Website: apple
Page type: customer-info-address
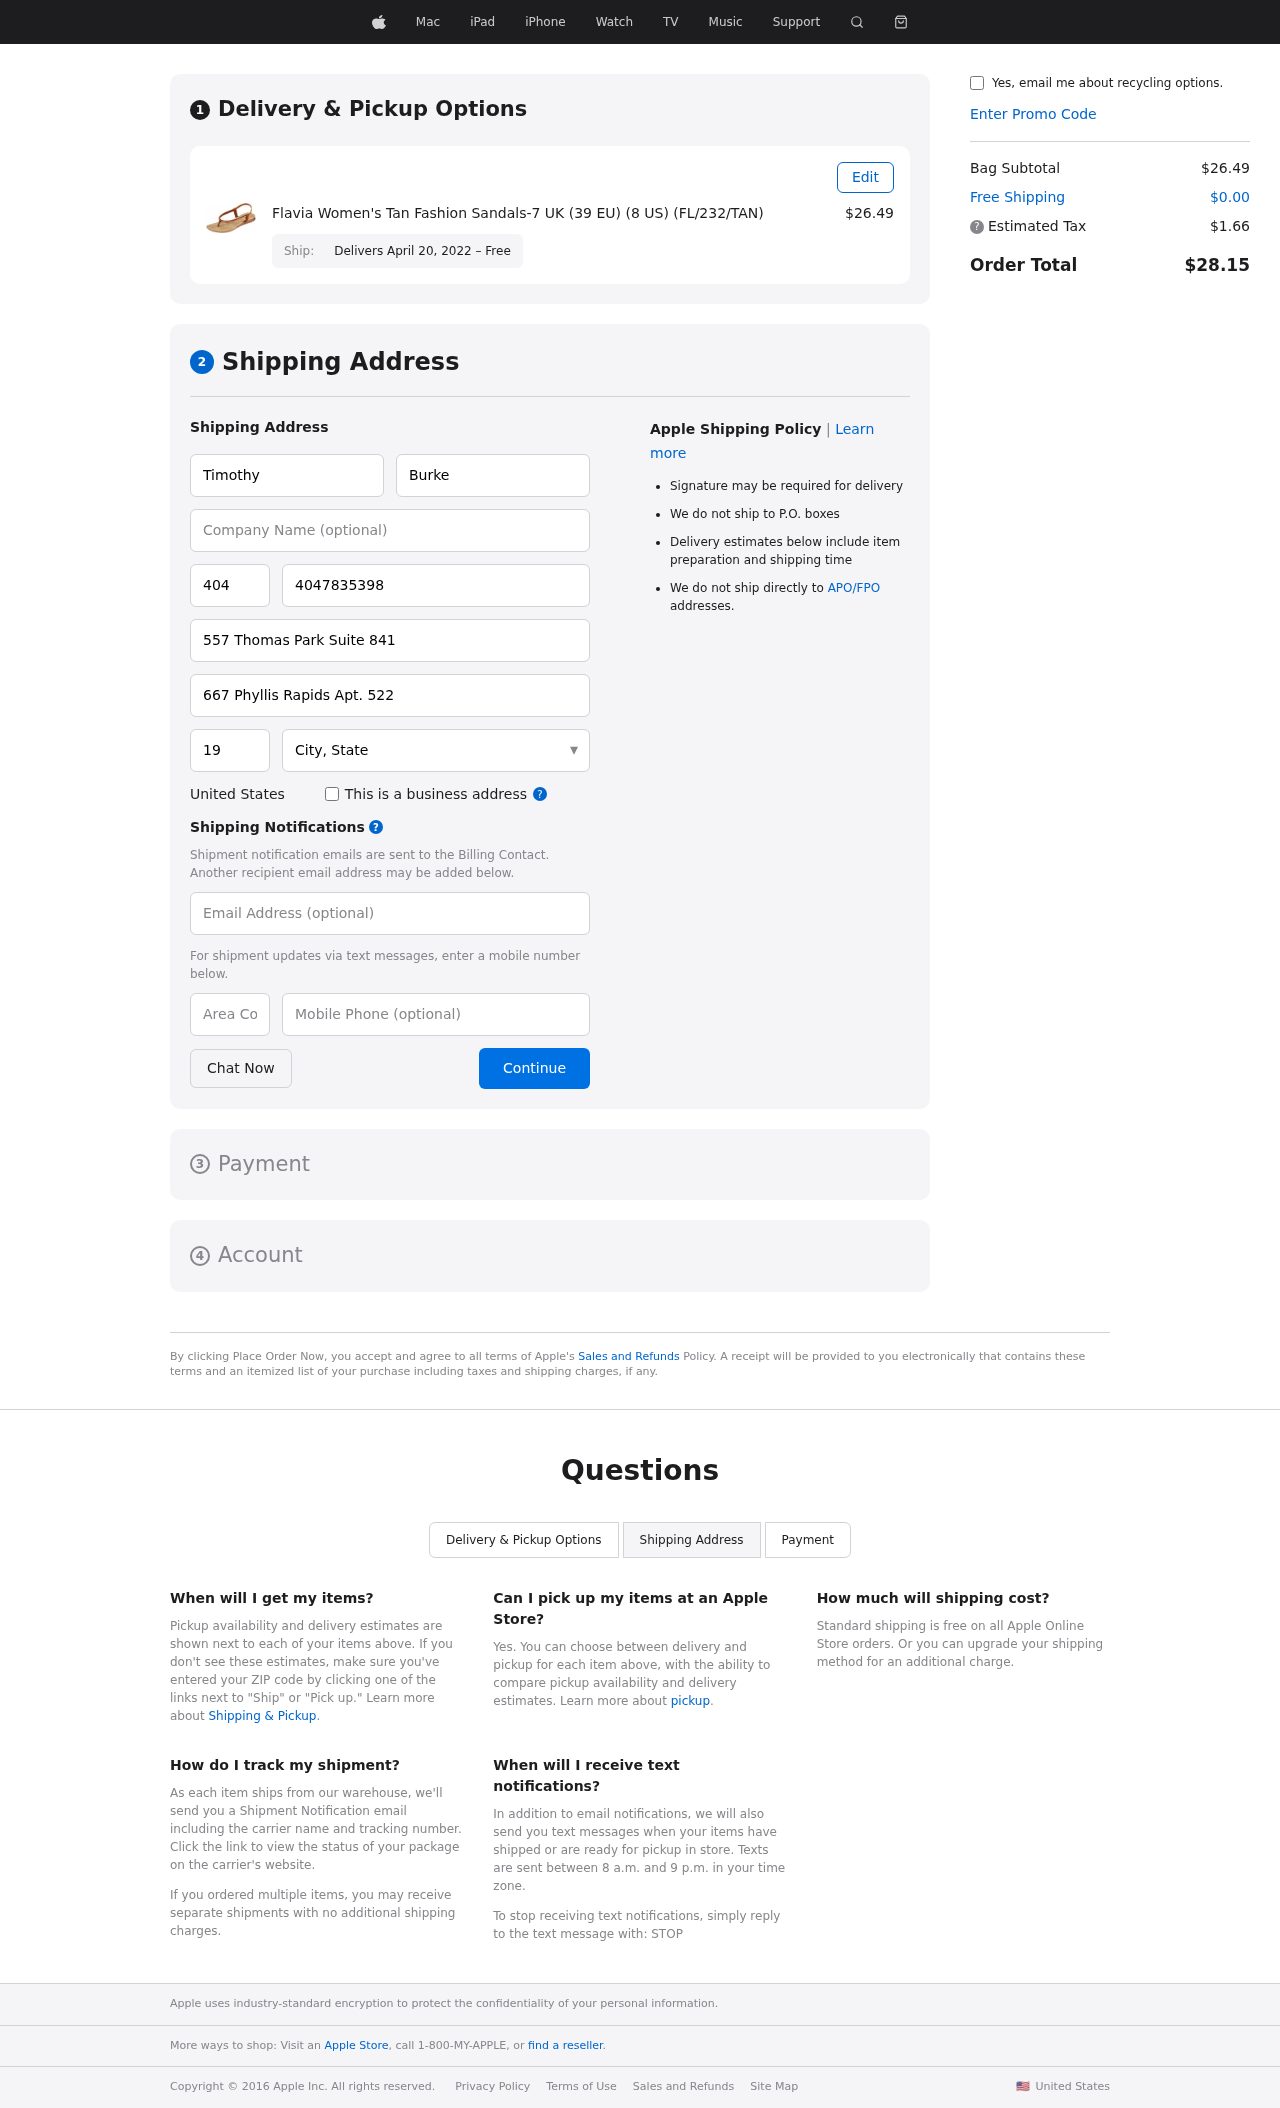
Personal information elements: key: PII_CITY_STATE
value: Christopherberg, TN
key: PII_COUNTRY
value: United States
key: PII_EMAIL
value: timothyburke@gmail.com
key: PII_FIRSTNAME
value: Timothy
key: PII_LASTNAME
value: Burke
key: PII_PHONE
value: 4047835398
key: PII_PHONE_ALT
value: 3858747696
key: PII_PHONE_ALT_AREA
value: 385
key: PII_PHONE_AREA
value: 404
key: PII_POSTCODE
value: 19431
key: PII_STREET
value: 557 Thomas Park Suite 841
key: PII_STREET2
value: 667 Phyllis Rapids Apt. 522
Product elements: key: PRODUCT1_NAME
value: Flavia Women's Tan Fashion Sandals-7 UK (39 EU) (8 US) (FL/232/TAN)
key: PRODUCT1_PRICE
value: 26.49
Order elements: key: ORDER_DELIVERY_DATE
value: Delivers April 20, 2022 – Free
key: ORDER_SUBTOTAL
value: $26.49
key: ORDER_SHIPPING_COST
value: $0.00
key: ORDER_TAX
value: $1.66
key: ORDER_TOTAL
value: $28.15